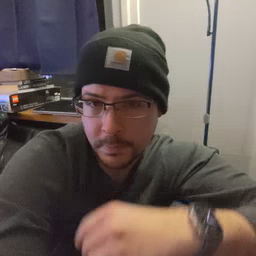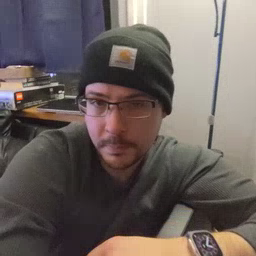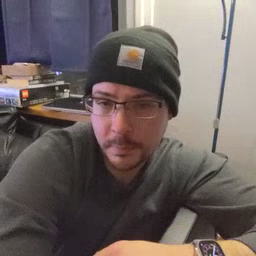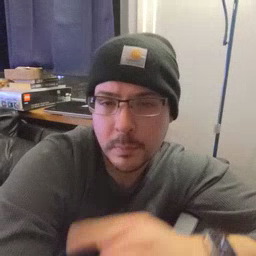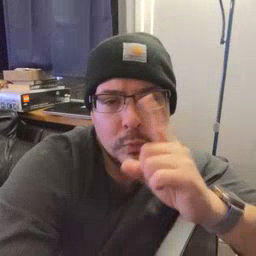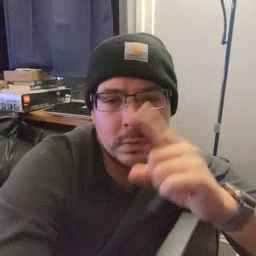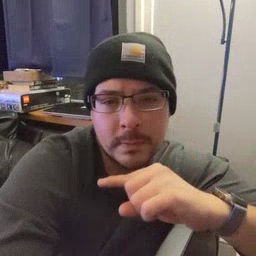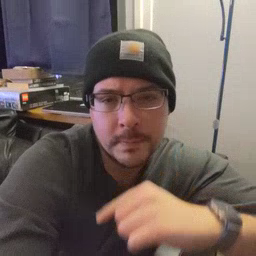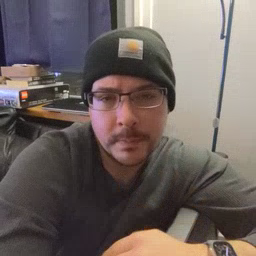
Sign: pretend